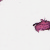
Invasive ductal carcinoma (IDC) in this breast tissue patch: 0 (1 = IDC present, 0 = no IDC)